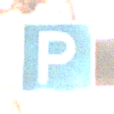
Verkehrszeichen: Parken
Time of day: SunriseSunset
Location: Roofed (Suburban)
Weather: Clear
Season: NotSpecified
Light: Natural